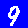
Digit: 9